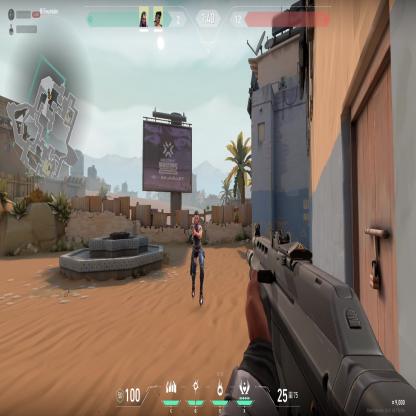
Label: teammate